Question: I've installed JDK, Android SDK and Mono Android for Visual Studio 2010, I've created an empty solution and I got the emulator up and running with Android 2.3.3 - so far so good.
When I try to deploy (F5) the app to the emulator, it connects to the emulator, and all goes fine until it starts "Installing the platform framework". Then it loads for several minutes, and finally throws an exception that looks like this:

I have tried googlin' it, but the INSTALL_FAILED_MEDIA_UNAVAILABLE doesn't seem to be described anywhere else.
I don't know if this is an important detail, but on my PC I have remapped my home folders (Documents, Favorites, Desktop, etc.) to folders like "D:\Mikkel\Dokumenter". It seemed to cause some problems when starting the emulator initially, but after adding the environment variable "ANDROID_SDK_HOME" pointing to "D:\Mikkel.android" the emulator started up with no problems.
Please advise.
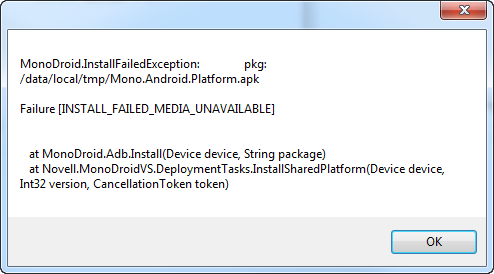
Answer: I've solved the problem - it seems that if you close the (weird) empty DOS prompt that opens when the emulator is started, the connection to the emulator is lost.
Leaving the DOS window open, everything works like a charm.